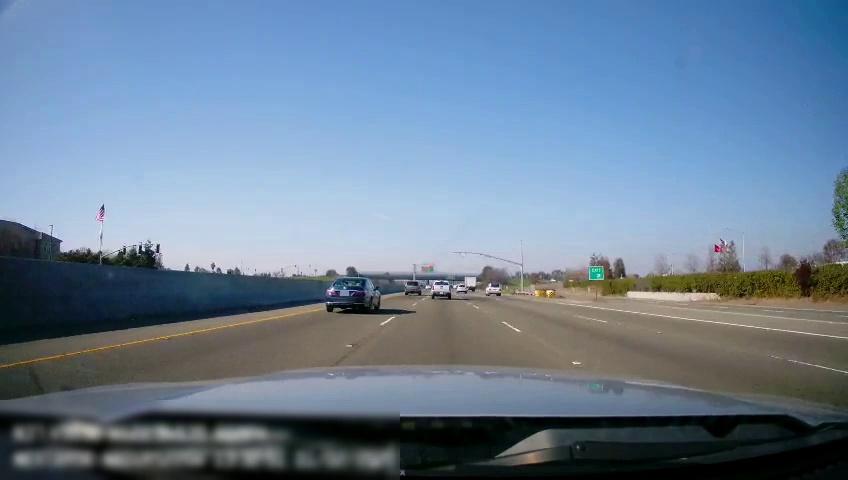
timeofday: Day
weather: Sunny
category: Drivable Space
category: Vehicles | Car
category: Vehicles | SUV
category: Vehicles | Truck
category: Vehicles | SUV
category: Vehicles | Other LV
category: Vehicles | SUV
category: Lanes | Alternate Lane
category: Lanes | Current Lane
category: Lanes | Current Lane
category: Lanes | Alternate Lane
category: Lanes | Alternate Lane
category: Lanes | Alternate Lane
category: Lanes | Alternate Lane
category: Traffic | Lights
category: Traffic | Lights
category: Traffic | Signs